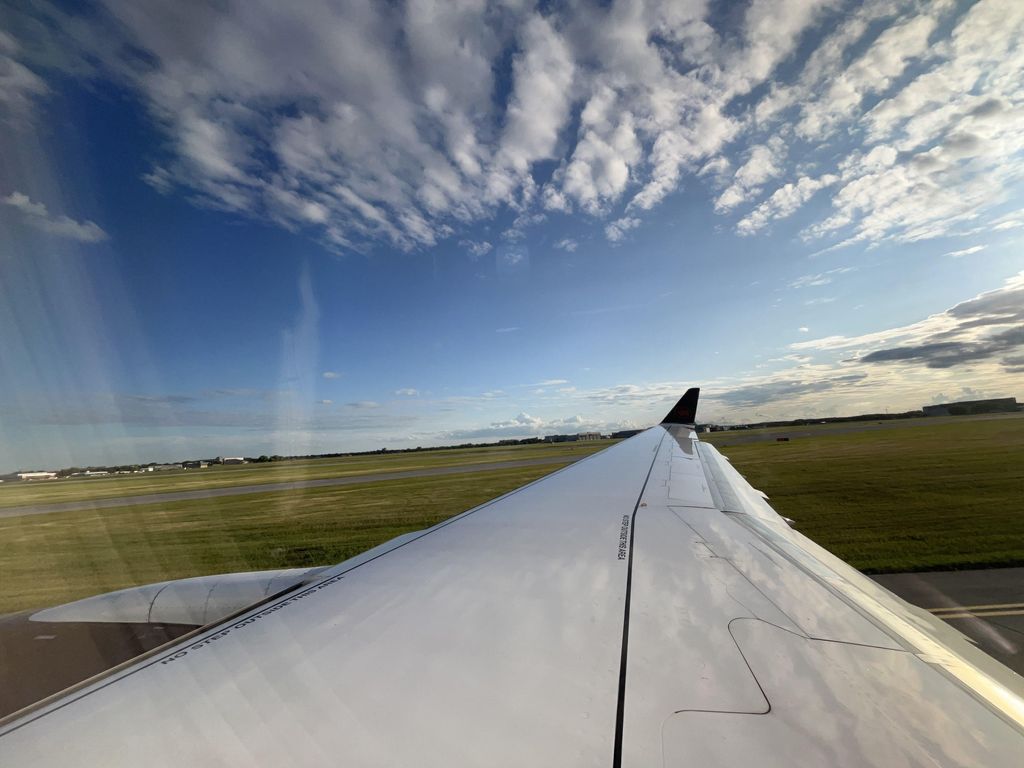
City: winnipeg